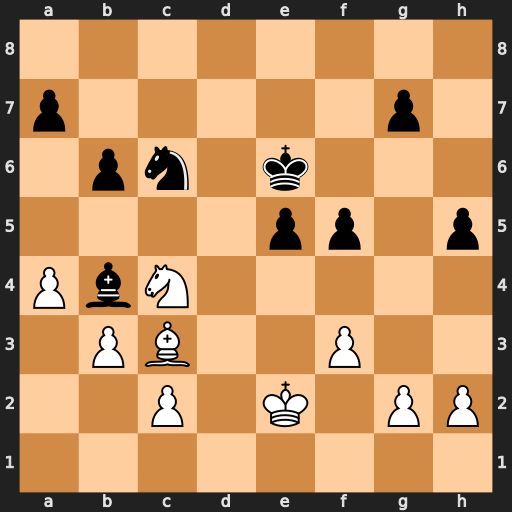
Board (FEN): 8/p5p1/1pn1k3/4pp1p/PbN5/1PB2P2/2P1K1PP/8
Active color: w
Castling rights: -
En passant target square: -
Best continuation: Nxe5 Nxe5 Bxb4